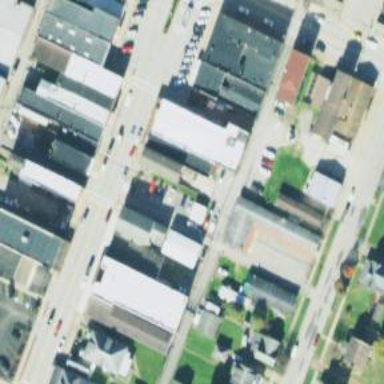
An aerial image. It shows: Alley classified as service road.